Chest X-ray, PA view. Patient: 42 years old, sex M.
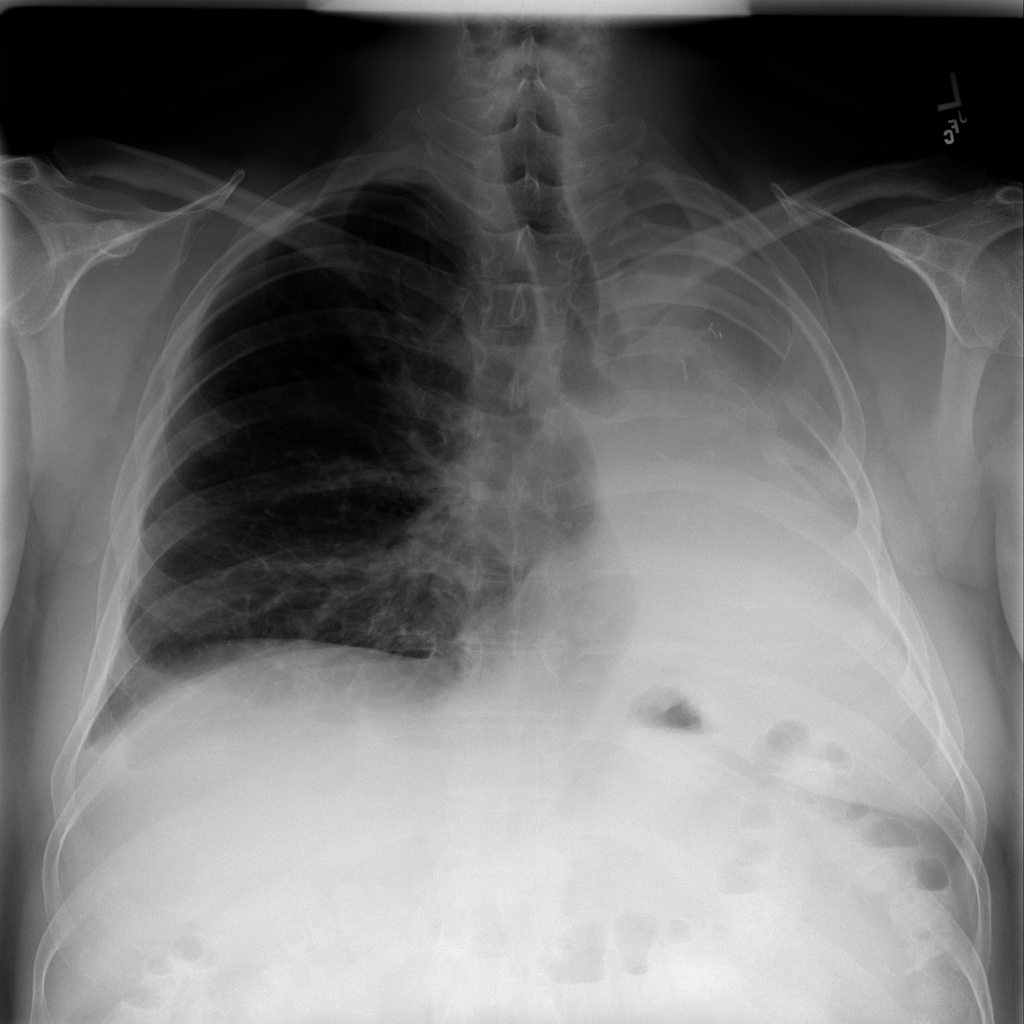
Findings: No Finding